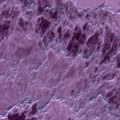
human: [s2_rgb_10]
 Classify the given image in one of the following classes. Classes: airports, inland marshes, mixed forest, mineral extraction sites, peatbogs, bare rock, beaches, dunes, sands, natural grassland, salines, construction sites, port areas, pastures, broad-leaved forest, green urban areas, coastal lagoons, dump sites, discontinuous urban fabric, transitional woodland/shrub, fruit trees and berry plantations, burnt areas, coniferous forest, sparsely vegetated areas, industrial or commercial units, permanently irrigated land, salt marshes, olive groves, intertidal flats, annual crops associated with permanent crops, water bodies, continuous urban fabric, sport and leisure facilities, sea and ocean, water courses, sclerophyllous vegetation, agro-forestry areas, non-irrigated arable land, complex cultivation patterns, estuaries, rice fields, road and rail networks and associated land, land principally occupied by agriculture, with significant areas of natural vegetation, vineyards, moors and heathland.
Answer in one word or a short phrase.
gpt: sea and ocean